Field crop: tomato
Growth stage: 1
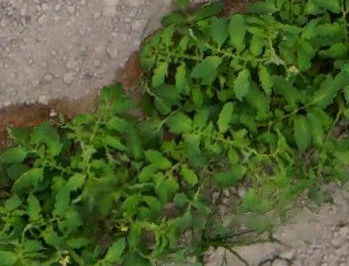
Species: tomato